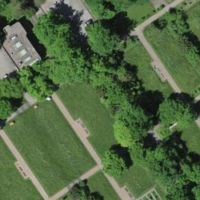
EUNIS habitat code: 53
Species observed at this site:
Milvus milvus